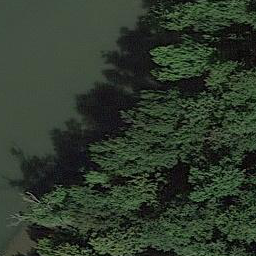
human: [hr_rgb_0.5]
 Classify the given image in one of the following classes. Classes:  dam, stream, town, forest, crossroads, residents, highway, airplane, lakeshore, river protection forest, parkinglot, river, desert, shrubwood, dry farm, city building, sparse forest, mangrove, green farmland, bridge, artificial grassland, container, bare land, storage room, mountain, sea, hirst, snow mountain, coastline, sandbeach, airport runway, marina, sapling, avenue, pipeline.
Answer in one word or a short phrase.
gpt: river protection forest